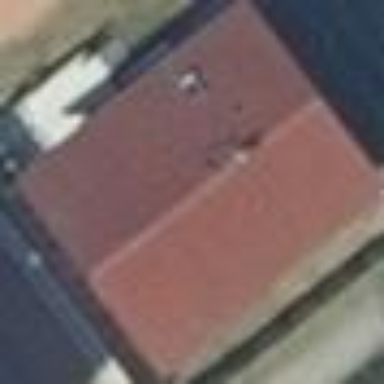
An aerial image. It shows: Residential building.